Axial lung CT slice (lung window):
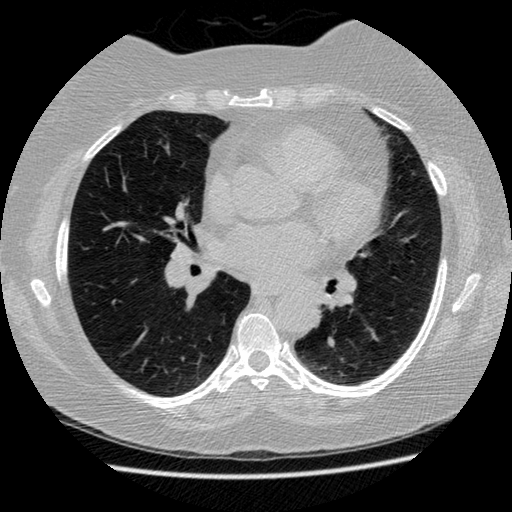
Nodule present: no